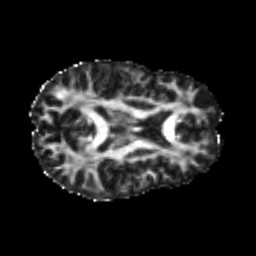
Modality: FA
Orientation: axial
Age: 21
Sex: female
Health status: healthy
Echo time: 0.074 s